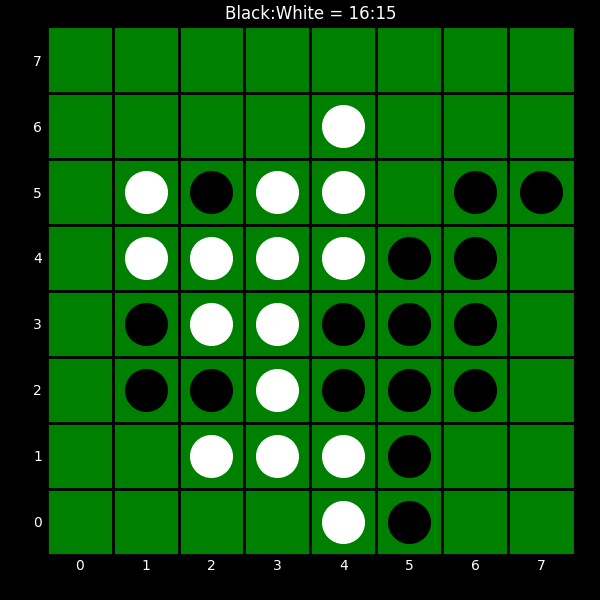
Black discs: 16
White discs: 15